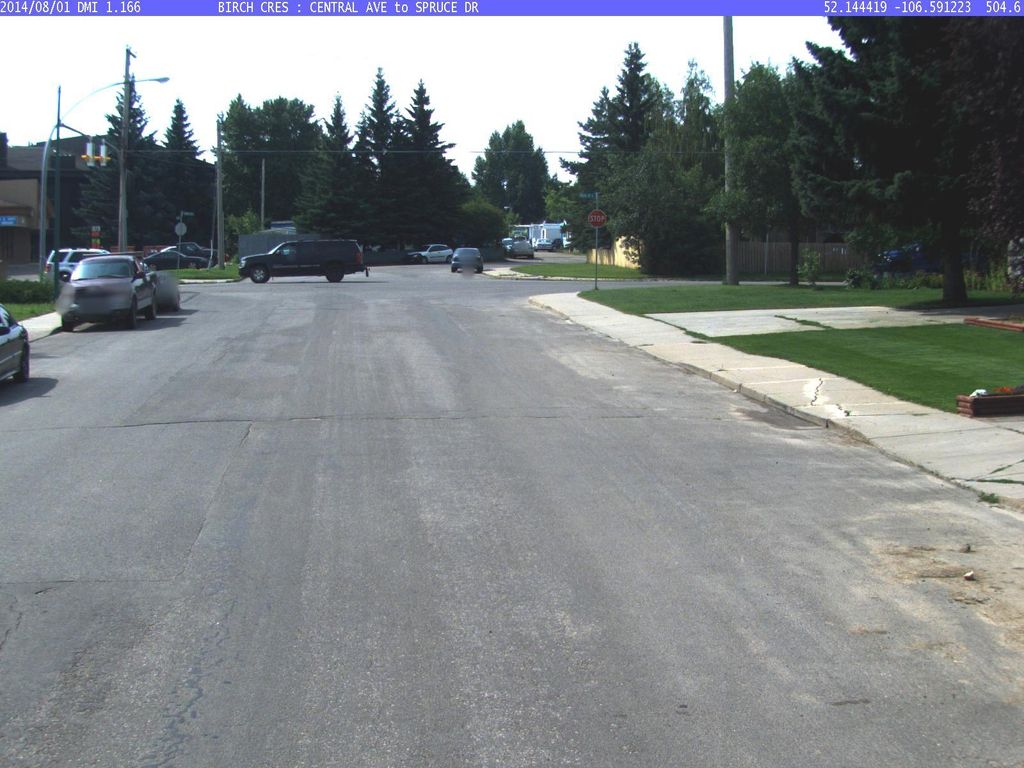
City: saskatoon